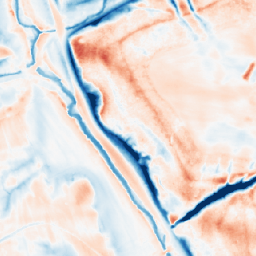
Category: multiscale
Decomposition family: dog_multiscale
Decomposition parameters: sigma_ratio: 1.6
n_scales: 6
base_sigma: 0.5
Upsampling method: nearest
Upsampling parameters: scale: 4
Upsampling scale: 4